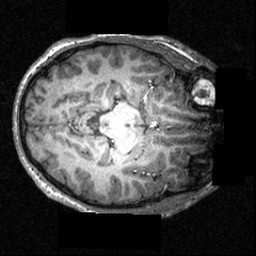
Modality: T1w
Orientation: axial
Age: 12
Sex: male
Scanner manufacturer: siemens
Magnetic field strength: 3.951 T
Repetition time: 1.5 s
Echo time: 0.00335 s